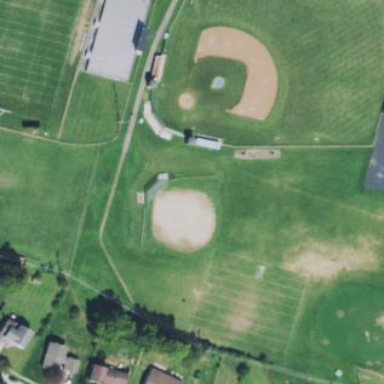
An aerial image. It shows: Baseball pitch for leisure and sports activities.